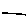
Label: line